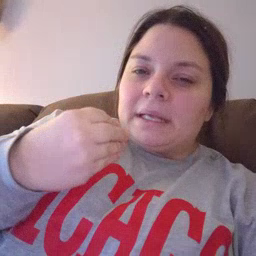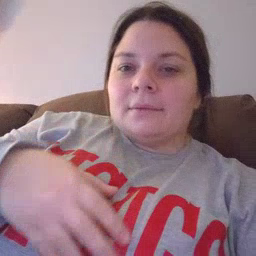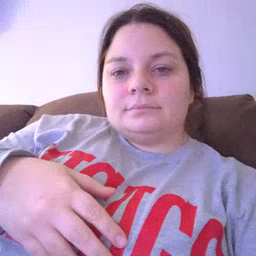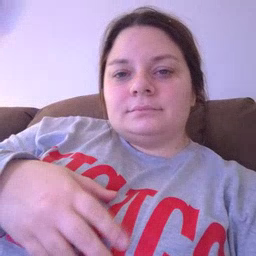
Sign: sleepy